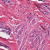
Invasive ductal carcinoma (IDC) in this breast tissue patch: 0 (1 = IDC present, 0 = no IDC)